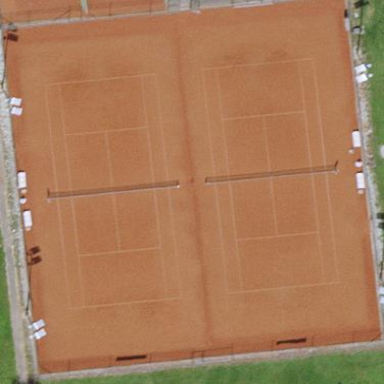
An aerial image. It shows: Tennis court on pitch designated for leisure land.